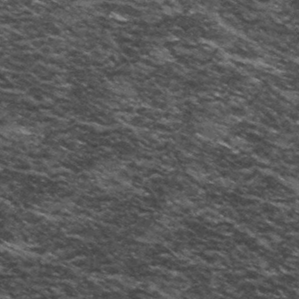
Label: frost